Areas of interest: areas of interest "Water Sports Center"
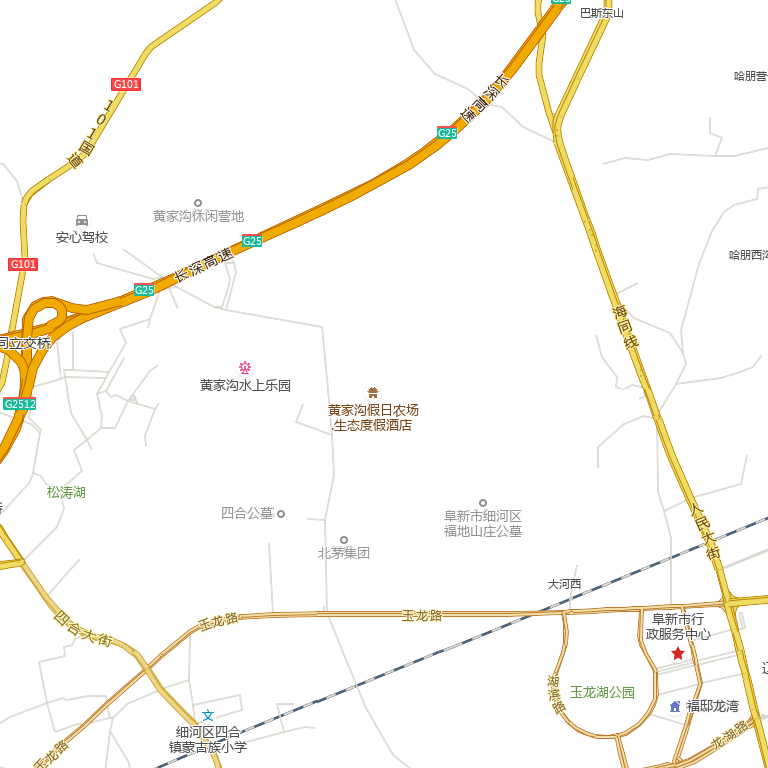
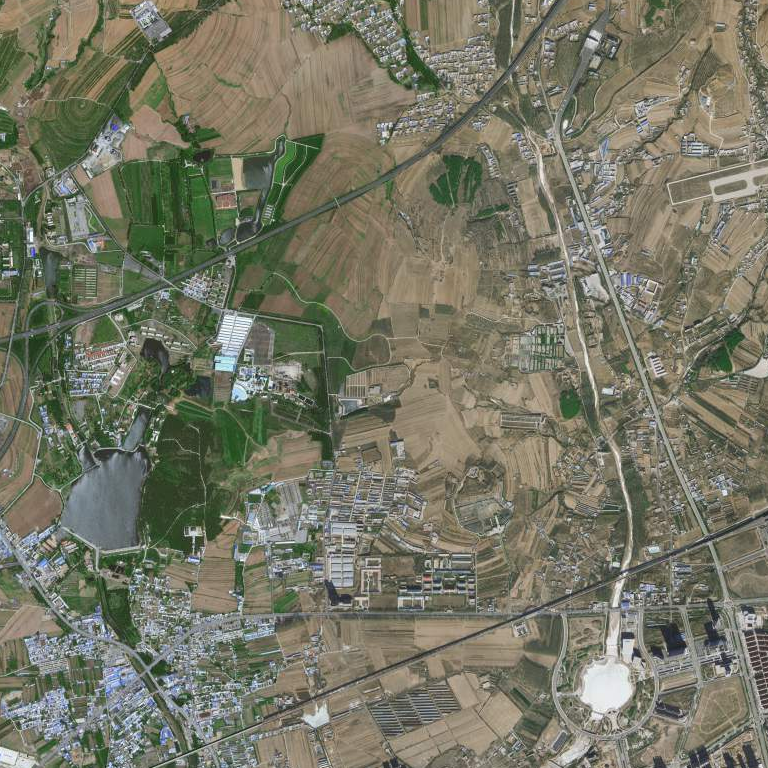